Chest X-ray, PA view. Patient: 39 years old, sex F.
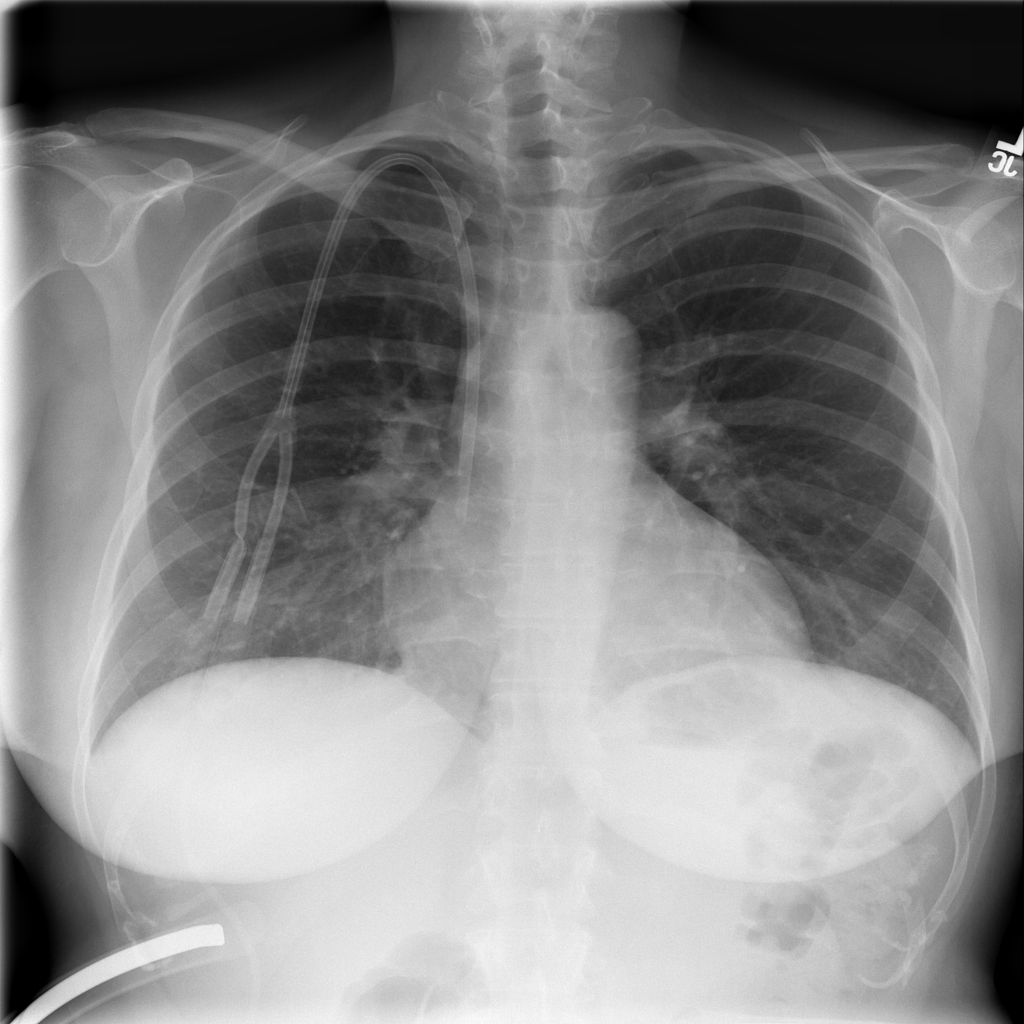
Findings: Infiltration